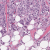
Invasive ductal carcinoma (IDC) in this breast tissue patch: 1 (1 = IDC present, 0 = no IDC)